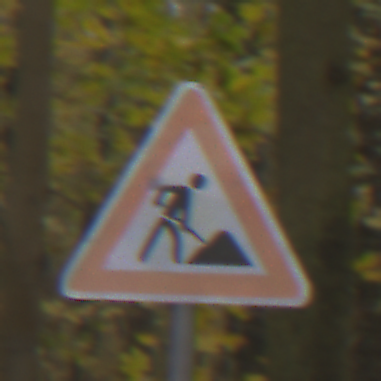
Verkehrszeichen: Arbeitsstelle
Umgebung: Outdoor, Nature
Tageszeit: MorningAfternoon
Wetter: Overcast
Licht: Natural
Jahreszeit: Autumn
Kontrast: LowContrast